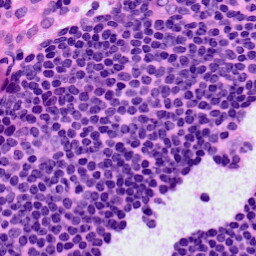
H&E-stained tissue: LymphNode